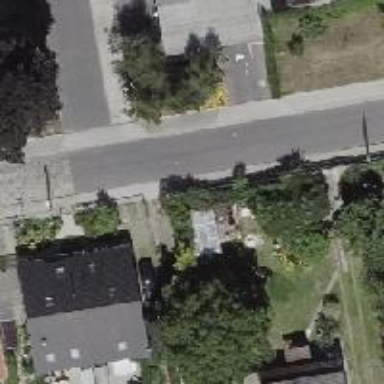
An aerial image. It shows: Residential road with asphalt surface. Both sides have sidewalks.